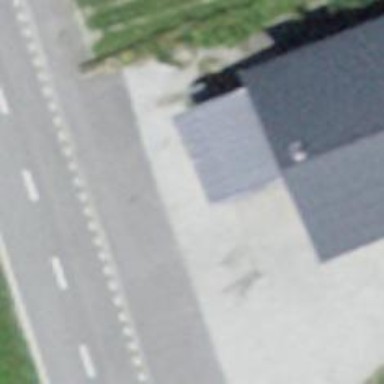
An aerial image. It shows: Car wash facility.